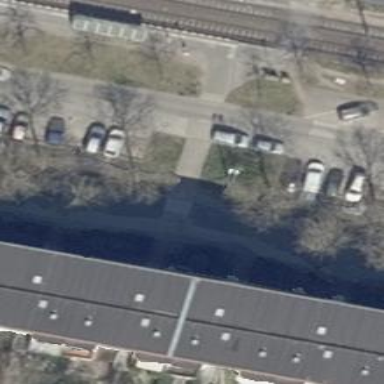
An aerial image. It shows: Concrete sidewalk.